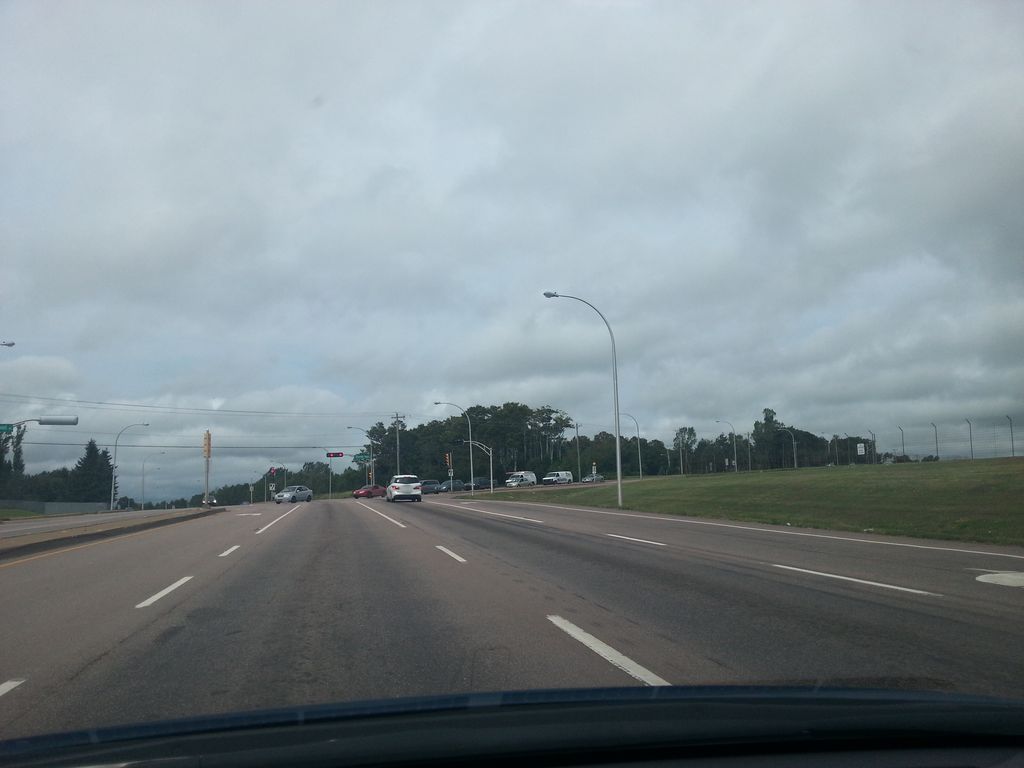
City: charlottetown